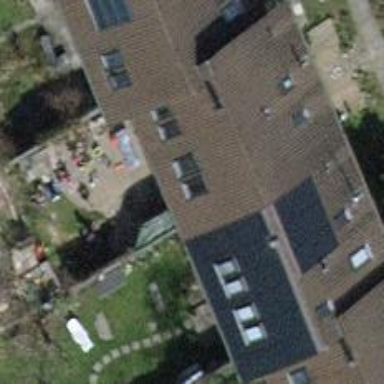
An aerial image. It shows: Terrace building.